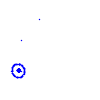
Particle: pion